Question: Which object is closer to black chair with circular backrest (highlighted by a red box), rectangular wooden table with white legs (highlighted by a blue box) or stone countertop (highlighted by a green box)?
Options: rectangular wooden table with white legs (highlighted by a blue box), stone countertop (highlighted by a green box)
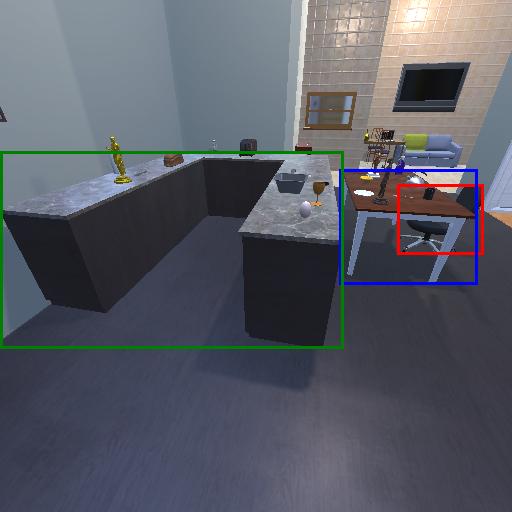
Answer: rectangular wooden table with white legs (highlighted by a blue box)